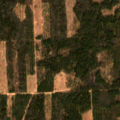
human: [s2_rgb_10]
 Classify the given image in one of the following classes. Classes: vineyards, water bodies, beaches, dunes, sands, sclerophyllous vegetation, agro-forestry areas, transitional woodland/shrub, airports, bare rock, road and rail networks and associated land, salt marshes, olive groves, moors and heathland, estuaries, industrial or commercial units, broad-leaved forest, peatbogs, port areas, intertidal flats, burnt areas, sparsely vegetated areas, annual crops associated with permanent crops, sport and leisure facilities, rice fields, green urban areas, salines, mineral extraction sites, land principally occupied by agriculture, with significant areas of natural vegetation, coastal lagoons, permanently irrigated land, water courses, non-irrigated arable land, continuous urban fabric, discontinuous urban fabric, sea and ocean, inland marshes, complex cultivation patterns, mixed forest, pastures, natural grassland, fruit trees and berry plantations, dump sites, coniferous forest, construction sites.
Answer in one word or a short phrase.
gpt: coniferous forest, mixed forest, transitional woodland/shrub